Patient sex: M
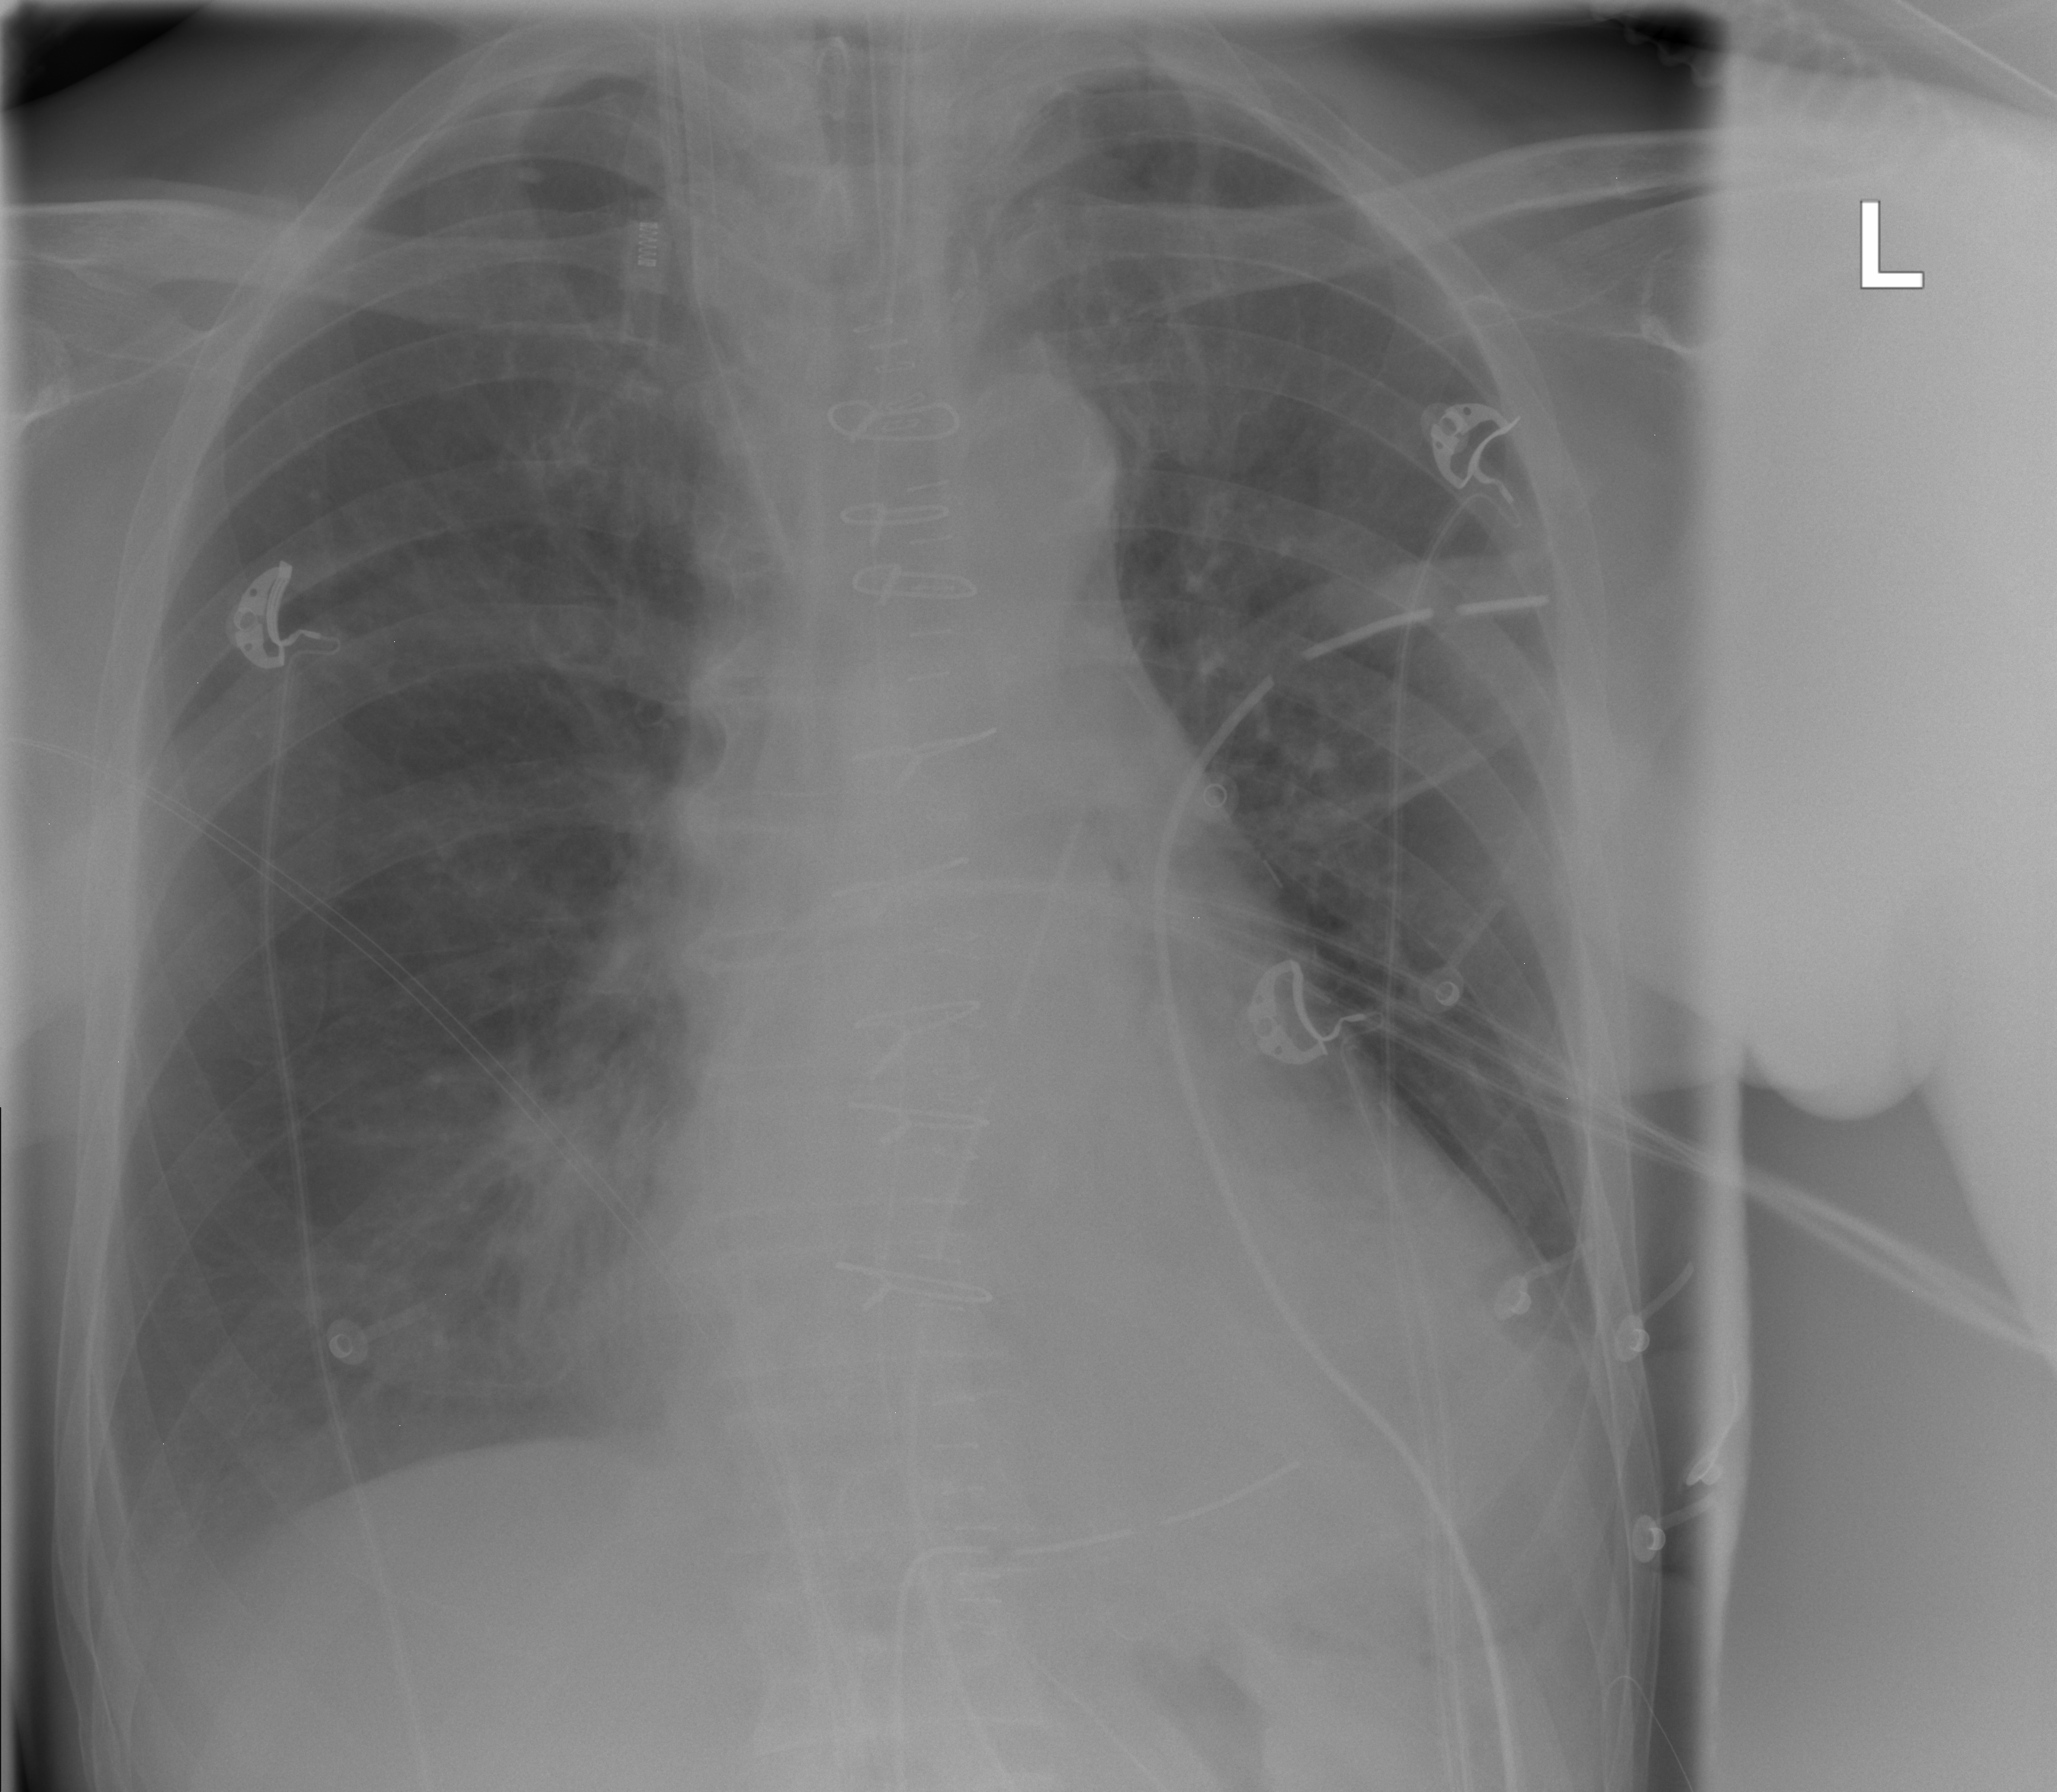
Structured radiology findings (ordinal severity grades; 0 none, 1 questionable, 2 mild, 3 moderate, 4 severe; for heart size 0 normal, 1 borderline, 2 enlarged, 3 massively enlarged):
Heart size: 1
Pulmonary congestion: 0
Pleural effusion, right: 2
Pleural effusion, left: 0
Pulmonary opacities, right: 1
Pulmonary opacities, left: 0
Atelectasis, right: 2
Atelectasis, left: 2